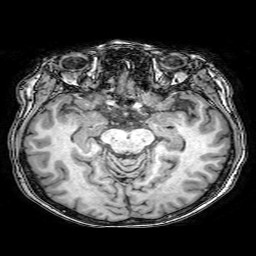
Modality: T1w
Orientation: coronal
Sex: female
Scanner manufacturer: philips
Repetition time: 0.008084 s
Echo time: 0.00369 s